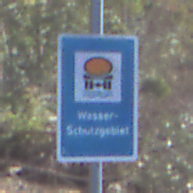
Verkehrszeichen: Wasserschutzgebiet
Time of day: MorningAfternoon
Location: Outdoor (Nature)
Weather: Clear
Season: NotSpecified
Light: Natural